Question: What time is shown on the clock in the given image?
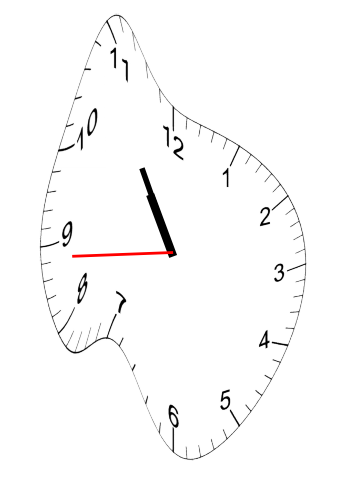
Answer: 10:54:44